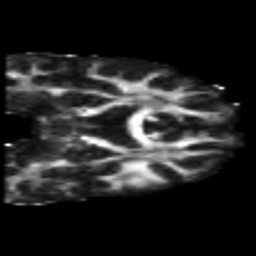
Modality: FA
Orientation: coronal
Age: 25
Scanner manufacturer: philips
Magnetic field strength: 3 T
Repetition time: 8.6 s
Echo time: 0.127 s